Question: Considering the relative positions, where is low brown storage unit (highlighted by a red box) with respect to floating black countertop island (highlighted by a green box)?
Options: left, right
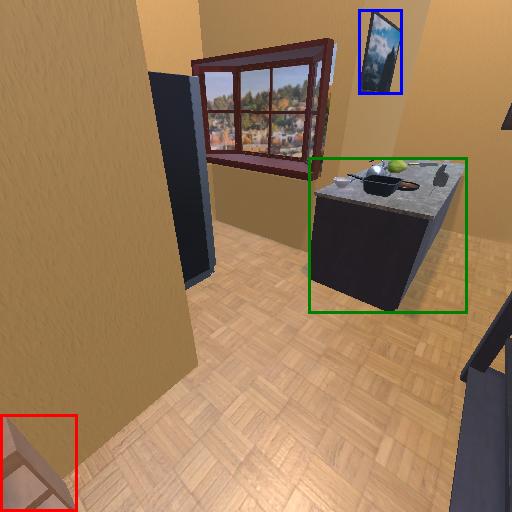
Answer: left